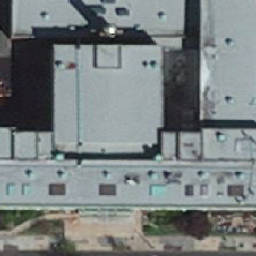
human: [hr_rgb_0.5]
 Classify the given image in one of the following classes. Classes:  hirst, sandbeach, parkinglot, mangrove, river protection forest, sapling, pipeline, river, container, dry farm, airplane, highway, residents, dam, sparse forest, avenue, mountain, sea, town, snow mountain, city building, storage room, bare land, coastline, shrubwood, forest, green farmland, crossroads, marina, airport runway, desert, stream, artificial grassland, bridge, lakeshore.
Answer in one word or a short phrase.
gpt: city building